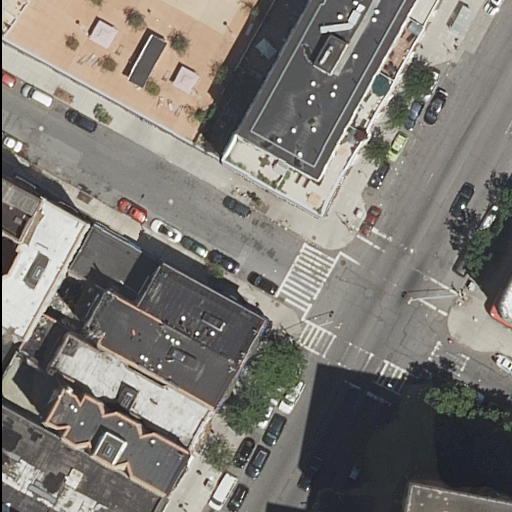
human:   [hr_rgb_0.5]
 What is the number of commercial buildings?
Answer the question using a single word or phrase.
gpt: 0

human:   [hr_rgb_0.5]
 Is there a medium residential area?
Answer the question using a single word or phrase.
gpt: no

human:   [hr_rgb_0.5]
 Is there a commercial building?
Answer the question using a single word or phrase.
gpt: no

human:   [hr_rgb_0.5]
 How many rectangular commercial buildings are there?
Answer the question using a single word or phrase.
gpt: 0

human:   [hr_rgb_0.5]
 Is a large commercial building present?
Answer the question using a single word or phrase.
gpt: no

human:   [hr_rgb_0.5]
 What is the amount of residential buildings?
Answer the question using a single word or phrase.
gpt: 11

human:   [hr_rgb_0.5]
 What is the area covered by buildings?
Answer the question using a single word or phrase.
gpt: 7812m2

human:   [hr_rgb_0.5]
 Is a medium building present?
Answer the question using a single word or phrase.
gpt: yes

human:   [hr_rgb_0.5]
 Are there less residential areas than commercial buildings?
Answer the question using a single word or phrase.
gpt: no

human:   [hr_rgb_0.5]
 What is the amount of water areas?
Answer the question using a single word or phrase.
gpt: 0

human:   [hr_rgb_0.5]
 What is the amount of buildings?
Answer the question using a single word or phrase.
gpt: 11

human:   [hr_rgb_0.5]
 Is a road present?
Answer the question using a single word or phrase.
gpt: yes

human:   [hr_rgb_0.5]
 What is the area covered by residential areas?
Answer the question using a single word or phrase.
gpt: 1191m2

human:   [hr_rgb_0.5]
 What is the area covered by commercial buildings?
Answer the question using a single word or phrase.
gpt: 0m2

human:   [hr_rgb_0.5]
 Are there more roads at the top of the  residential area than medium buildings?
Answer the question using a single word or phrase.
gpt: no

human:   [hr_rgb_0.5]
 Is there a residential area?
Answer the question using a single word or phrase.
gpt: yes

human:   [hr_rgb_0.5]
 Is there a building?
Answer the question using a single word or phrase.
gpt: yes

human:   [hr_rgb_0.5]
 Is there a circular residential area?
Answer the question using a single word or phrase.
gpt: no

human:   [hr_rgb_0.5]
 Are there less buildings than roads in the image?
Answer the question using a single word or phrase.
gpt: no

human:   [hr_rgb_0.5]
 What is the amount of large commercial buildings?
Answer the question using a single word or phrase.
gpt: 0

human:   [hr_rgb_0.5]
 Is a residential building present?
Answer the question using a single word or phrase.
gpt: yes

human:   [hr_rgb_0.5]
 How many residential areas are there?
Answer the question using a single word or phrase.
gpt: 1

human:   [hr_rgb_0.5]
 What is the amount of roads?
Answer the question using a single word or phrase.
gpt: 3

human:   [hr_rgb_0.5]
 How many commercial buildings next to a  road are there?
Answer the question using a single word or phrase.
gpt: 0

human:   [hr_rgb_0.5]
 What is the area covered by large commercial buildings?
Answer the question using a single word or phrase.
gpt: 0m2

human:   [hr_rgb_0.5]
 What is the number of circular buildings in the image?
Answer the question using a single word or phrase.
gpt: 0

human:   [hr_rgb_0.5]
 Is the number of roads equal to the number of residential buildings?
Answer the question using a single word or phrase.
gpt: no

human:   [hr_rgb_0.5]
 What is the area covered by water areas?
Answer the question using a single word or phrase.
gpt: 0m2

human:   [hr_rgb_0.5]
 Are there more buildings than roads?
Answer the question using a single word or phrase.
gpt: yes

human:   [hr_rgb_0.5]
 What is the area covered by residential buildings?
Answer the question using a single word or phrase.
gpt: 7812m2

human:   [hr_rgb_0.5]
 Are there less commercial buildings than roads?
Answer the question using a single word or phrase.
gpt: yes

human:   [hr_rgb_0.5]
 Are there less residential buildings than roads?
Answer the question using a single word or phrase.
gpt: no

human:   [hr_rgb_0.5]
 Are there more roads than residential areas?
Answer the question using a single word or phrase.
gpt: yes

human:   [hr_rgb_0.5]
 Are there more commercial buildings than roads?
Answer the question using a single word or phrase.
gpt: no

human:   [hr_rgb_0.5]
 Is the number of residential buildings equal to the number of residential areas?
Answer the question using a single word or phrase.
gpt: no

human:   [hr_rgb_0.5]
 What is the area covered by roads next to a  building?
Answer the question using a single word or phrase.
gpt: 0m2

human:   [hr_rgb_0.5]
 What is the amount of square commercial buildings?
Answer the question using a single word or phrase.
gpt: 0

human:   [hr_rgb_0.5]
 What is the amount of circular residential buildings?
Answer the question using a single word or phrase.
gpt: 0

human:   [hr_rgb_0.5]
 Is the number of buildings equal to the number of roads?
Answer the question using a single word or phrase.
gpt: no

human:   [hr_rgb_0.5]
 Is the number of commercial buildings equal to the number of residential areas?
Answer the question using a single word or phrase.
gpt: no

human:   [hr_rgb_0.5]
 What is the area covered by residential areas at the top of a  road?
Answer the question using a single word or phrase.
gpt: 0m2

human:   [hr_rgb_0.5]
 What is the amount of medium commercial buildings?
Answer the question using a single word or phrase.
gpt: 0

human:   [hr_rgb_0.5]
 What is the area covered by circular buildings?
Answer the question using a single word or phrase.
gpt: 0m2

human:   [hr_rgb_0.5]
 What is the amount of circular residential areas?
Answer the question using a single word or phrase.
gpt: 0

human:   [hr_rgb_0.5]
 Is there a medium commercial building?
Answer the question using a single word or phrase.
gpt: no

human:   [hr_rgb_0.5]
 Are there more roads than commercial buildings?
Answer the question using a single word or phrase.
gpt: yes

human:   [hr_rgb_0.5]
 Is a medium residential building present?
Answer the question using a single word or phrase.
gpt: yes

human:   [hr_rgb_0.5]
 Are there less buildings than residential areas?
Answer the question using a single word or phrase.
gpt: no

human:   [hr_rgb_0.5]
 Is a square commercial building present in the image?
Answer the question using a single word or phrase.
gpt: no

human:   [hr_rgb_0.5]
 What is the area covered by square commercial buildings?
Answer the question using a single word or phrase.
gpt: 0m2

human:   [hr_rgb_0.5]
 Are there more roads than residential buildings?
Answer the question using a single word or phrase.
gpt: no

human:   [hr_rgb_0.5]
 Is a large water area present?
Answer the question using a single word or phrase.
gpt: no

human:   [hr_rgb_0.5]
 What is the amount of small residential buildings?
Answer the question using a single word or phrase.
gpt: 2

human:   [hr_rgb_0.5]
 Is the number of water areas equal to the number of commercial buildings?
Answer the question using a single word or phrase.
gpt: yes

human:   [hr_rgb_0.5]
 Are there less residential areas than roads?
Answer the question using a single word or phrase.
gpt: yes

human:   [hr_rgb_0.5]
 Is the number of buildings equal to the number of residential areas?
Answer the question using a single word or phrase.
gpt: no

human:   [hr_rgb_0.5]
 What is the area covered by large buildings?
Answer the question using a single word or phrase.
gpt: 5649m2

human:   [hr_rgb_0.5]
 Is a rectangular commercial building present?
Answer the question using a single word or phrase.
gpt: no

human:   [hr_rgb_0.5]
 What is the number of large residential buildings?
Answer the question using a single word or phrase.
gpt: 2

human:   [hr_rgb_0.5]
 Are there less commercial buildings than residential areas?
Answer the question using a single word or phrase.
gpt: yes

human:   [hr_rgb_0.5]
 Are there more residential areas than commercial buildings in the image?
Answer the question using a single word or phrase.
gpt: yes

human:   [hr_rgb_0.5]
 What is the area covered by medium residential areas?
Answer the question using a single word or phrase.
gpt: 0m2

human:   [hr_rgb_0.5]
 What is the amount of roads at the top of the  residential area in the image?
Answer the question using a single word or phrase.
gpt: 3

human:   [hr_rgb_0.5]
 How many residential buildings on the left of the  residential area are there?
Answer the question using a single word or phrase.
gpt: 10